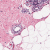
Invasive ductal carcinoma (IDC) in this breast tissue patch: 0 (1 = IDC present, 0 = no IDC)